Field crop: tomato
Growth stage: 1
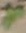
Species: solanum